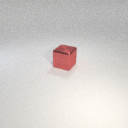
large red metal cube